Question: I am using useContext which is re-rendering everything unexpectedly. You can see the results in the attached picture. My 'count' updates multiples times in a second
'''
**//app component**
import React, { useState, useContext, memo } from "react";
import StateProvider from "./Components/StateComp";
import Count from "./Components/Count";
import CountUpdater from "./Components/CountUpdater";
const App = memo(() => {
return (
<>
<StateProvider>
<Count/>
<CountUpdater />
</StateProvider>
</>
);
})
export default App;
**//StateProvider comp**
import React, { useState, createContext } from "react";
export const StateContext = createContext();
function StateProvider({children}) {
const [count, setCount] = useState(1000);
return <StateContext.Provider value={{count, setCount}}>{children}</StateContext.Provider>;
}
export default StateProvider;
**//Count Comp**
import React, { useContext } from "react";
import { StateContext } from "./StateComp";
function CountComp() {
const { count } = useContext(StateContext);
return <h1>Count: {count}</h1>;
}
export default CountComp;
**//CountUpdater comp**
import React, { useContext, useEffect } from "react";
import { StateContext } from "./StateComp";
function CountUpdater() {
const { count, setCount } = useContext(StateContext);
setInterval(() => {
setCount(count + 1);
console.log("Updated count: ", count);
}, 1000);
return <h1>Updated count: {count}</h1>;
}
export default CountUpdater;
'''
How can I resolve this, memo isn't working and I tried useEffect adding dependencies but its too worthless?
Console Results:

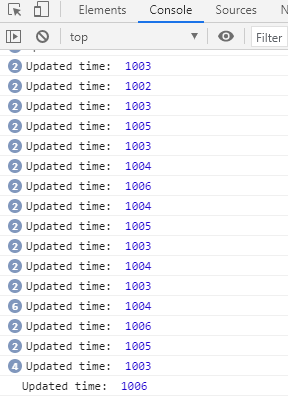
Answer: You need to clear out your timeout inside useEffect.
'''
function CountUpdater() {
const { count, setCount } = useContext(StateContext);
useEffect(() => {
let interval = setInterval(() => {
setCount(count + 1);
console.count('updated');
}, 1000);
return () => clearInterval(interval);
}, [count, setCount]);
return <h1>Updated count: {count}</h1>;
}
'''